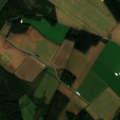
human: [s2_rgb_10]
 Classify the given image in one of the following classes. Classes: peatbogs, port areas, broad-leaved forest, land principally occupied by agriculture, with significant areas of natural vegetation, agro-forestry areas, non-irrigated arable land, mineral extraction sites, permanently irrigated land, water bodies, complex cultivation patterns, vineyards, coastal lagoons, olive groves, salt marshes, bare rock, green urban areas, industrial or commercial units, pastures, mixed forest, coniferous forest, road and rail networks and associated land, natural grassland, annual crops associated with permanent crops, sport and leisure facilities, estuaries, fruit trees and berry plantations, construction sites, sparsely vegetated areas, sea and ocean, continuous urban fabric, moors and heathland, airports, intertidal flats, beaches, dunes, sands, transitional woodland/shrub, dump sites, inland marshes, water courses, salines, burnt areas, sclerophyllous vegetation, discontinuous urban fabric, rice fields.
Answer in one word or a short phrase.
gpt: non-irrigated arable land, land principally occupied by agriculture, with significant areas of natural vegetation, coniferous forest, mixed forest